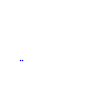
Particle: proton